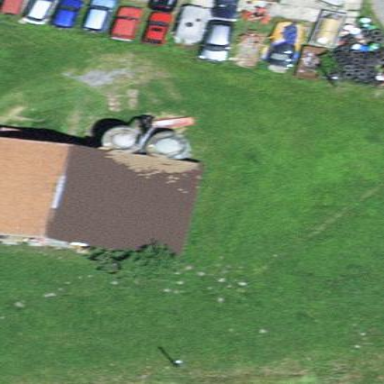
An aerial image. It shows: Rural barn.